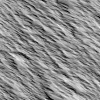
Atmospheric dust classification: not_dusty